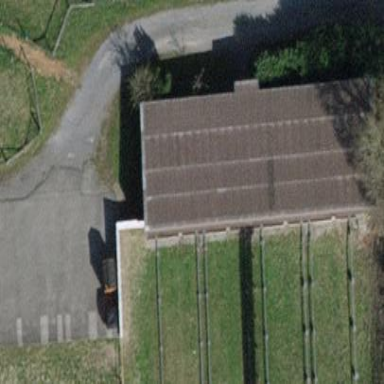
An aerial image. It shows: Building dedicated to shooting sports.